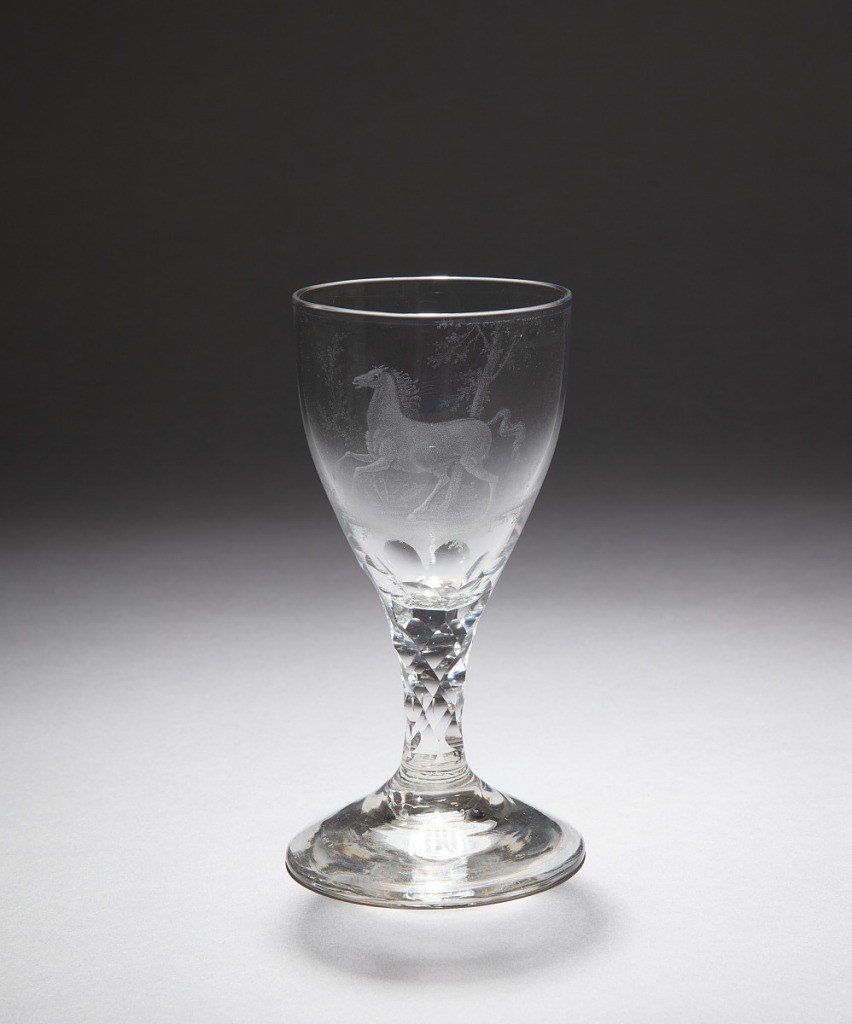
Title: Wine Glass with Galloping Horse
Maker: David Wolff, Dutch, 1732–1798
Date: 1780–1789
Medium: lead glass
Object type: drinking glass
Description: Wineglass with ovoid bowl on a short stem. Light conical foot. The base of the bowl and the stem are cut in lozenge-shaped facets.

On the bowl a diamond stipple engraving of a galloping horse in a wooded, grassy landscape.